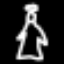
Label: angel